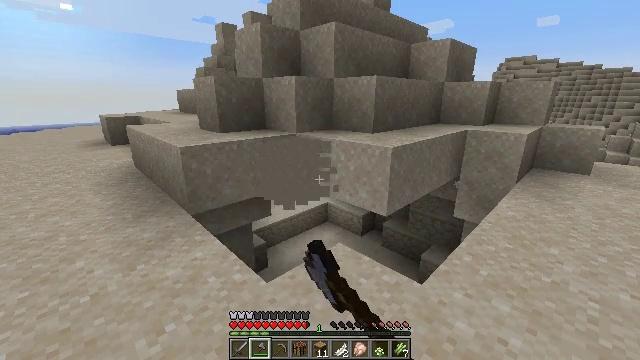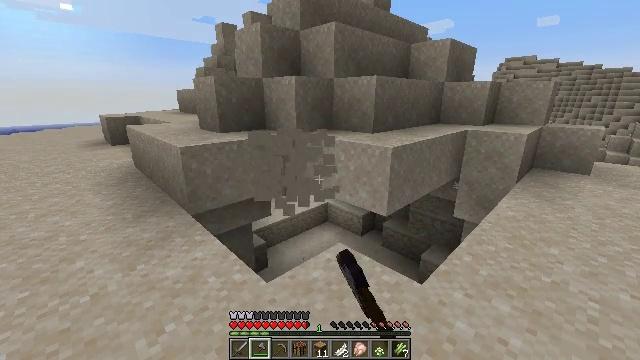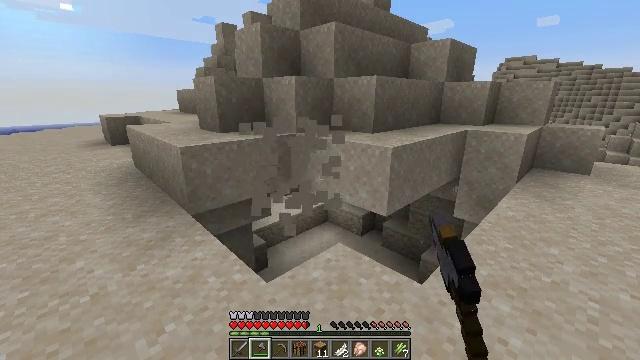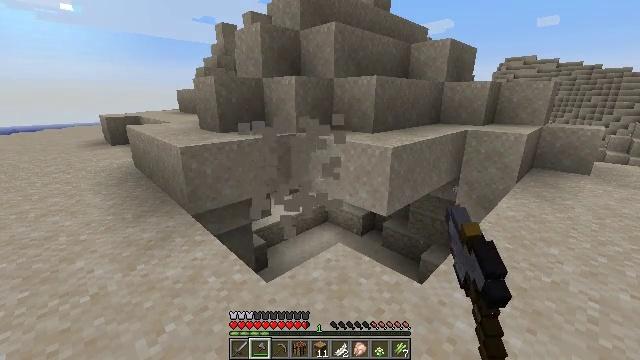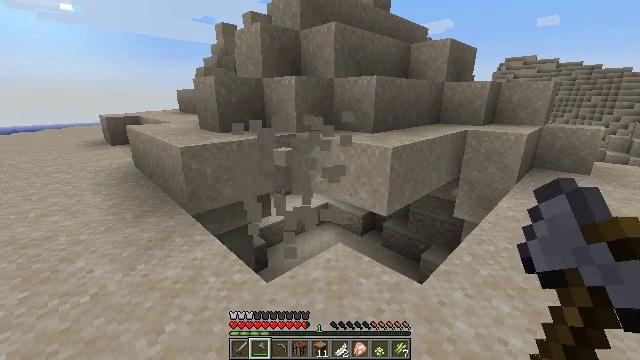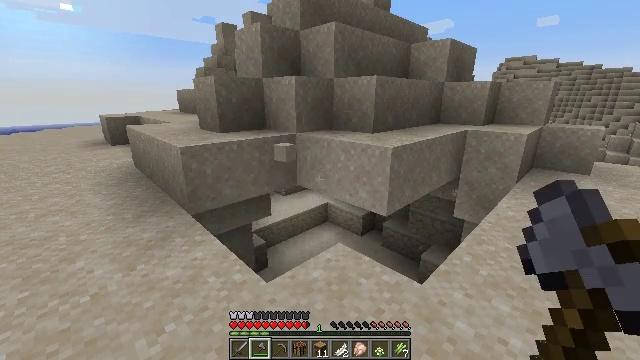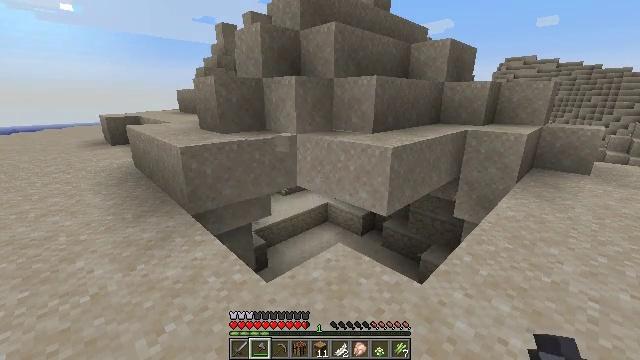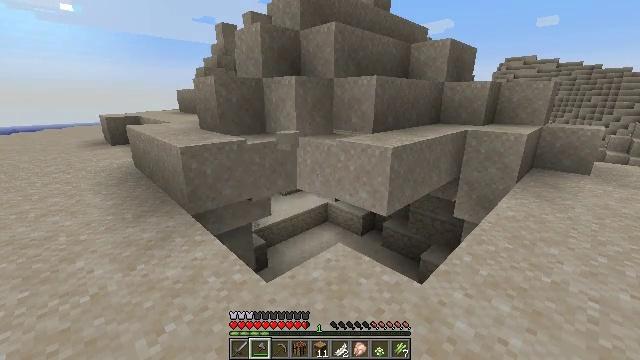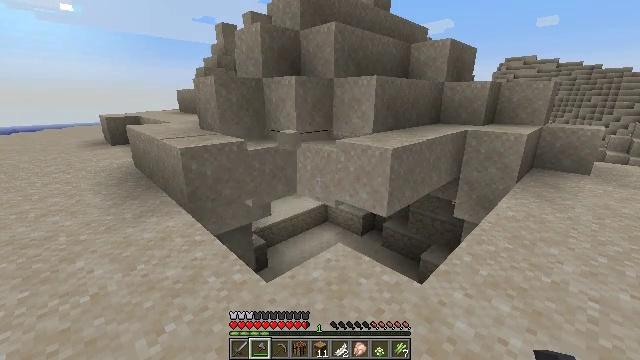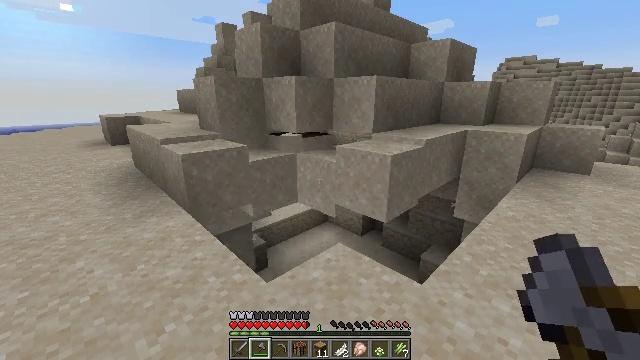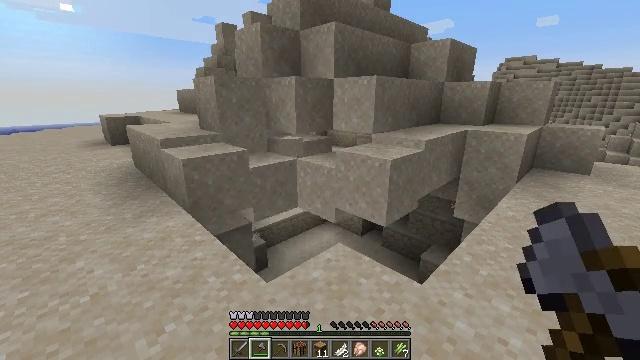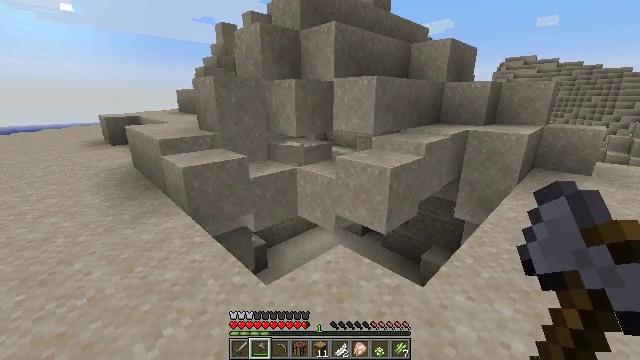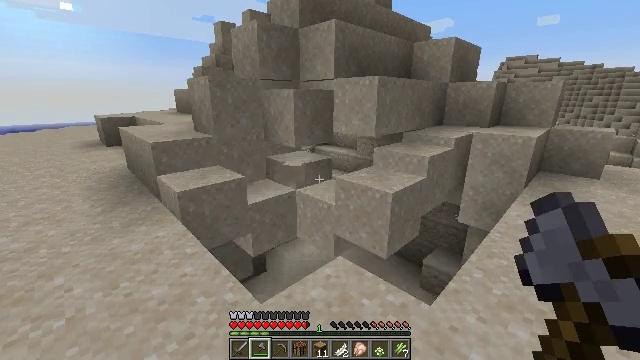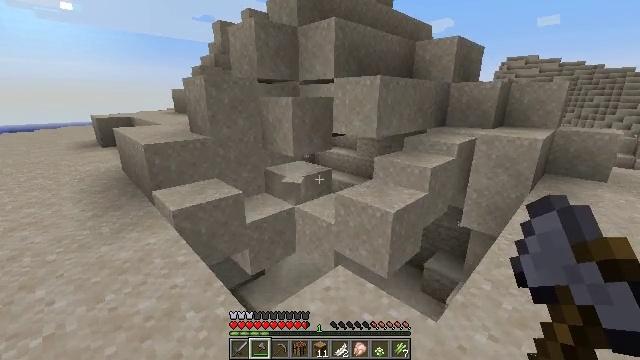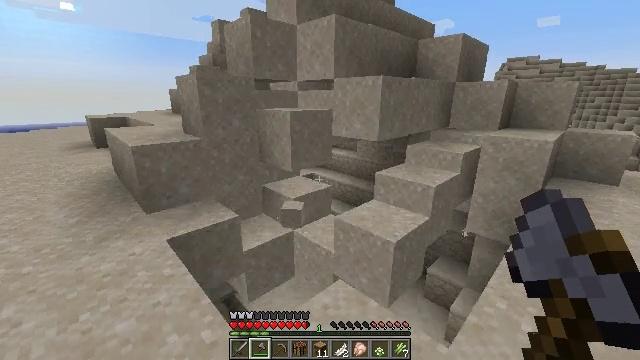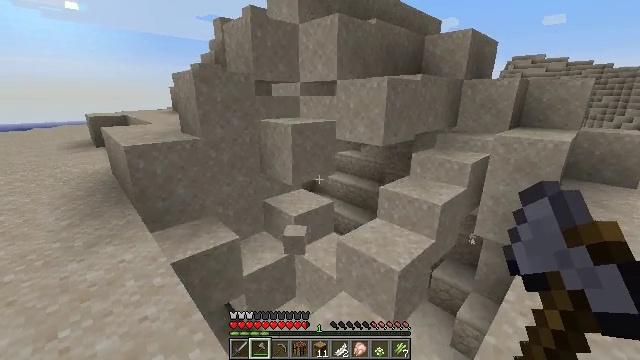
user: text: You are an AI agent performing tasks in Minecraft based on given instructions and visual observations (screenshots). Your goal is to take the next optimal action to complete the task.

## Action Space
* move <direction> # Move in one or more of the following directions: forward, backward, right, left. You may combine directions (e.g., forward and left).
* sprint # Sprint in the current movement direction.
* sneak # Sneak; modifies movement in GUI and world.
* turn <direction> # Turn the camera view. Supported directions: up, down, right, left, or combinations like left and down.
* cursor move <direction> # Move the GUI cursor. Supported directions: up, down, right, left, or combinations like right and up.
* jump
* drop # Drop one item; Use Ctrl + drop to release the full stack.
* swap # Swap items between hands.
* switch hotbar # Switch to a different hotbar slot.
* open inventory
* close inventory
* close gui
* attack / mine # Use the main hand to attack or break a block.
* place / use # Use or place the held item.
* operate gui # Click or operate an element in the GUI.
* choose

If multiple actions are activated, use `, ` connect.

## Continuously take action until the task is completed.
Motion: motion action
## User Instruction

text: Collect sand to make glass.
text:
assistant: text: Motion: attack / mine
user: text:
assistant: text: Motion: attack / mine
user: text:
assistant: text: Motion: attack / mine
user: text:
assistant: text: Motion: attack / mine
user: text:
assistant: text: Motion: attack / mine
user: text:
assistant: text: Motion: no_op
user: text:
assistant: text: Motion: no_op
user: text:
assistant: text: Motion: no_op
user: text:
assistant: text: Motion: no_op
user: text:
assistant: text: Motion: no_op
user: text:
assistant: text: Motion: move forward
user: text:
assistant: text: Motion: move forward
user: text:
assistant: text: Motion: move forward
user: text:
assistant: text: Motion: move forward
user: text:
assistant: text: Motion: move forward
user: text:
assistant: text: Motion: no_op
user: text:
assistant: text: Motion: no_op
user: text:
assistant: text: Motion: no_op
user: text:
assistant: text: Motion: no_op
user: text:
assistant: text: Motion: move left
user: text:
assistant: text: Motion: move left, turn down
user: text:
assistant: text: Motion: move left, turn down
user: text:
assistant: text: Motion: move left
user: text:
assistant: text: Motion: no_op
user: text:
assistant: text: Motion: no_op
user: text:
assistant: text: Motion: no_op
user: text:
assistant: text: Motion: no_op
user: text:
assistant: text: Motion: no_op
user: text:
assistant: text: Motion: no_op
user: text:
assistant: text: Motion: no_op